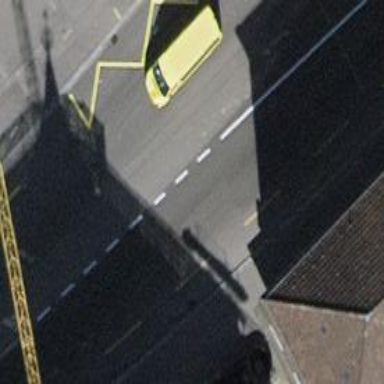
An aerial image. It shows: Primary highway with asphalt surface and trolley wires.